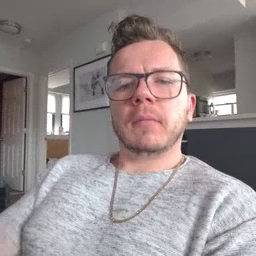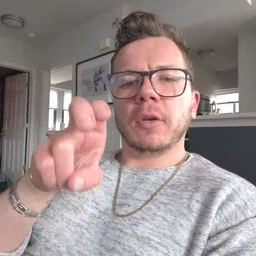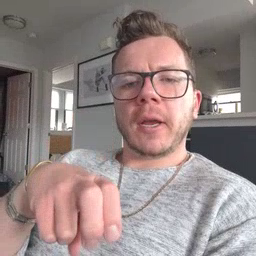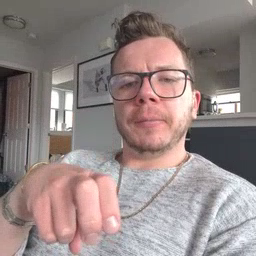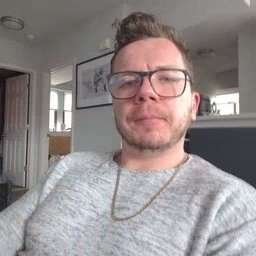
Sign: chair